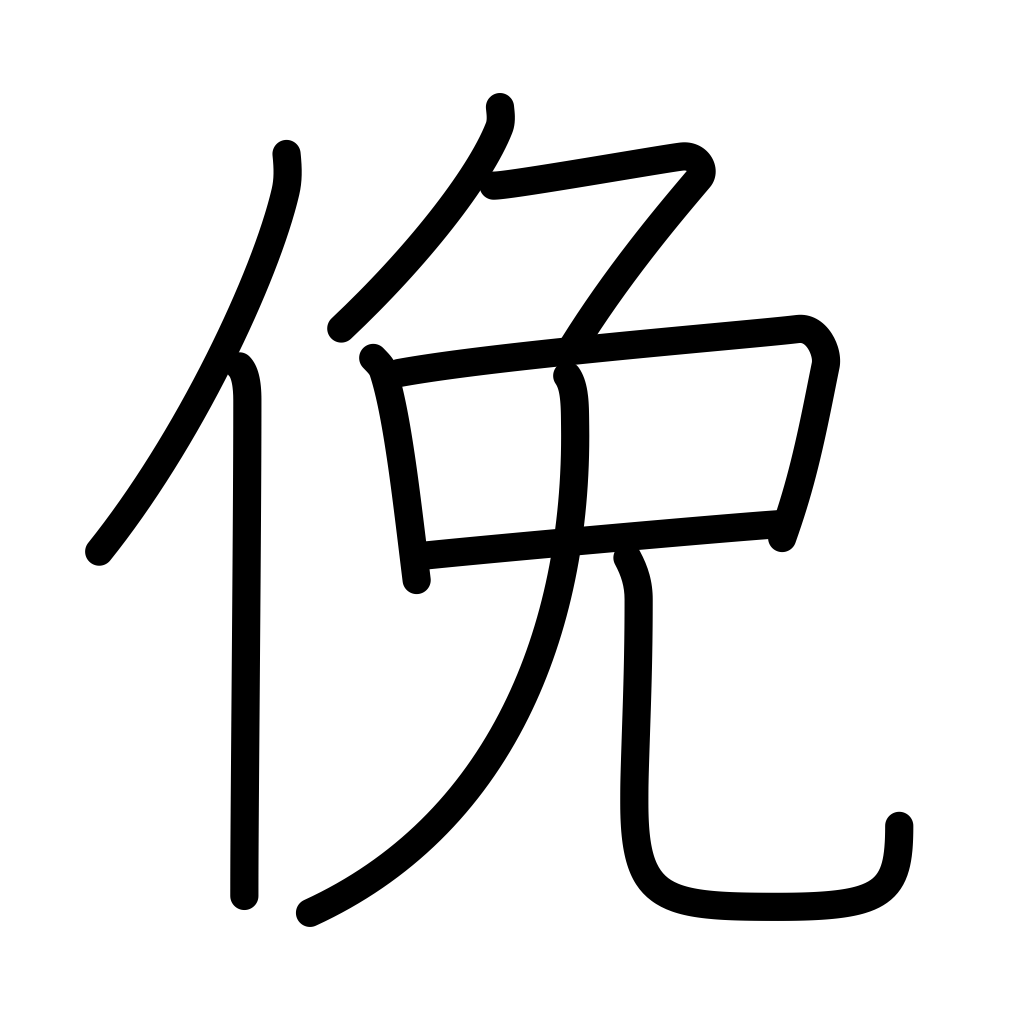
Meaning: look down, diligent